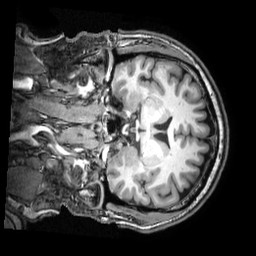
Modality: T1w
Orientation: coronal
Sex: male
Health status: ill
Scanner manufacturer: philips
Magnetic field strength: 3 T
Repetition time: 0.00819 s
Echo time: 0.00376 s